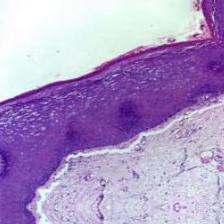
Diagnosis: Normal